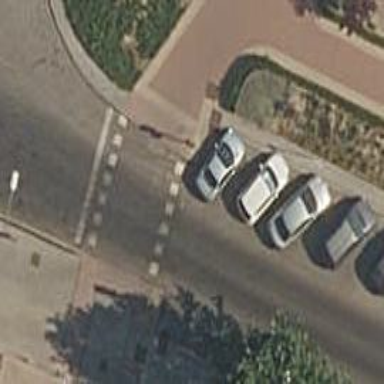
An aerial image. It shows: Crossing with traffic signals.